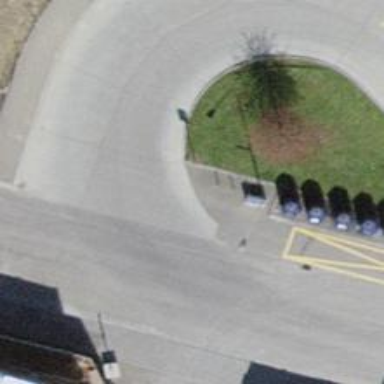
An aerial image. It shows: Bicycle parking area with bollard on asphalt surface.